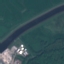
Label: River